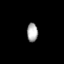
Tissue: prostate
Cell type: T cells
Senescence score: 0.1925
Nuclear area (px): 199
Mean DAPI intensity: 170